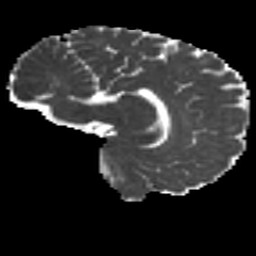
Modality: MD
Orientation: sagittal
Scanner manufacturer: siemens
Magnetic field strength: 3 T
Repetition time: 4.16 s
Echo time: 0.0806 s